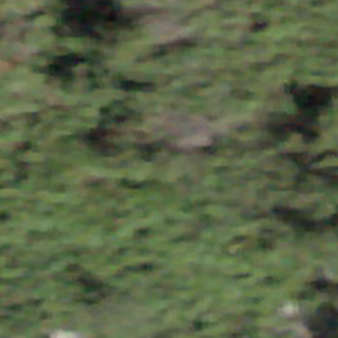
Label: other